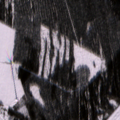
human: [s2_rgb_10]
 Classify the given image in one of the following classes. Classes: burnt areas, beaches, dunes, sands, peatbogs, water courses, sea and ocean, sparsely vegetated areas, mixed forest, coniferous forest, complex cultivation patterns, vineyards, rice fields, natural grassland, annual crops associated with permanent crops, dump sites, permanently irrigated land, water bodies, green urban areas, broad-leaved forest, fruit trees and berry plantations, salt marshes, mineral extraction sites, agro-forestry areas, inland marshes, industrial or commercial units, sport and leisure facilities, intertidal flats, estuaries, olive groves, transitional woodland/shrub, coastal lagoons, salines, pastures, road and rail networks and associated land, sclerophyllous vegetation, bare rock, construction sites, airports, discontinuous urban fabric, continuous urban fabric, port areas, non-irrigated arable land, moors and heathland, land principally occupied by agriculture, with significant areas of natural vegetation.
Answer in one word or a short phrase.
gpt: non-irrigated arable land, coniferous forest, mixed forest